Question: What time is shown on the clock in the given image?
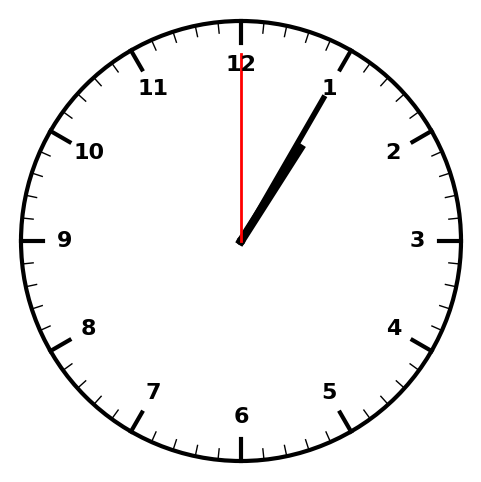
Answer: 01:05:00